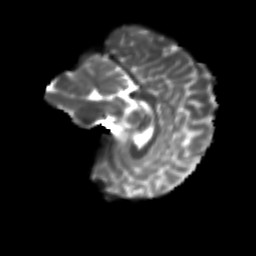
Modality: T2w
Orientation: sagittal
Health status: ill
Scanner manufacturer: siemens
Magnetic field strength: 3 T
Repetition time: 6.8 s
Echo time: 0.097 s